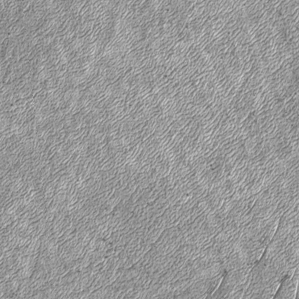
Label: frost